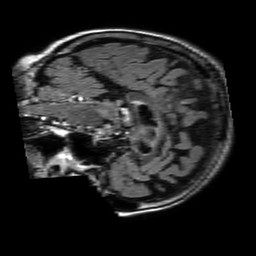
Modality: FLAIR
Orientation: sagittal
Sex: female
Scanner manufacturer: philips
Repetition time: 11 s
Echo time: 0.125 s